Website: walmart
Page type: delivery-shipping
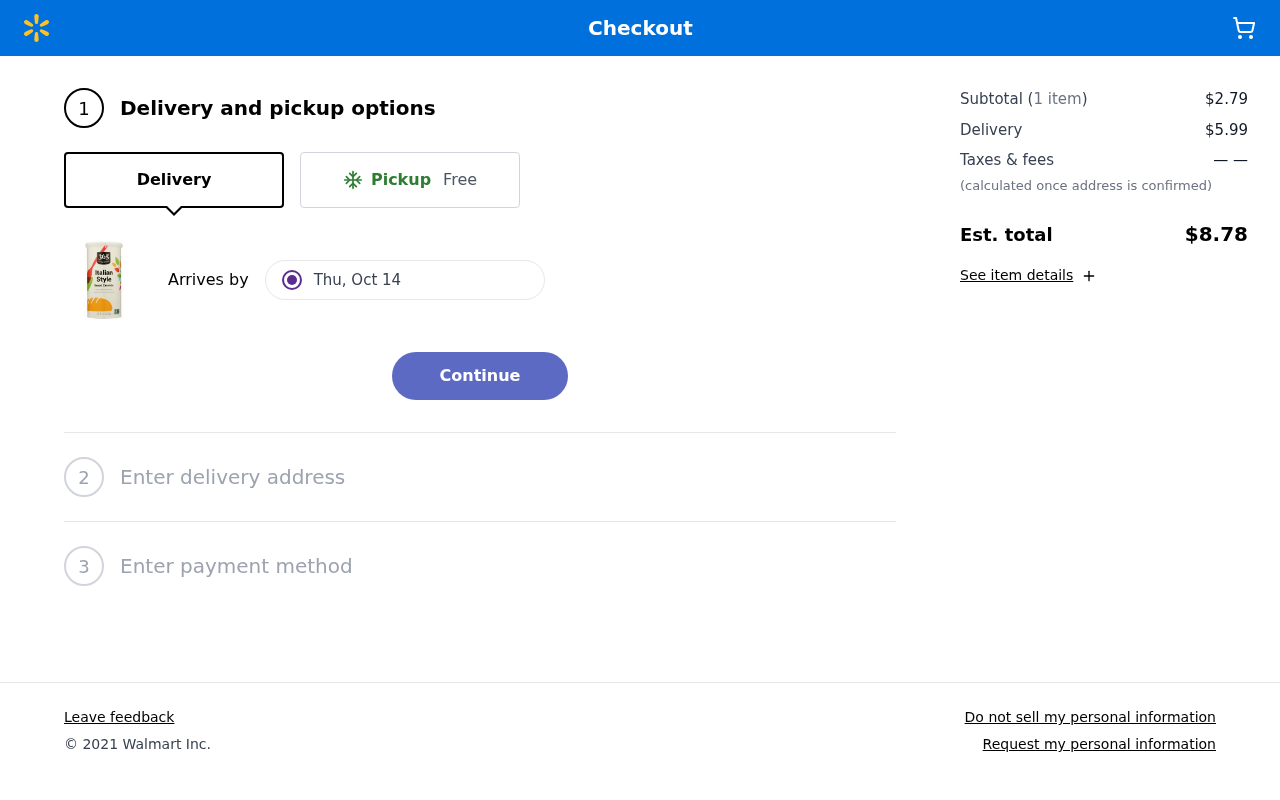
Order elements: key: ORDER_DELIVERY_DATE
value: Thu, Oct 14
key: ORDER_NUM_ITEMS
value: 1 item
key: ORDER_SUBTOTAL
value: $2.79
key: ORDER_SHIPPING_COST
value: $5.99
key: ORDER_TOTAL
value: $8.78